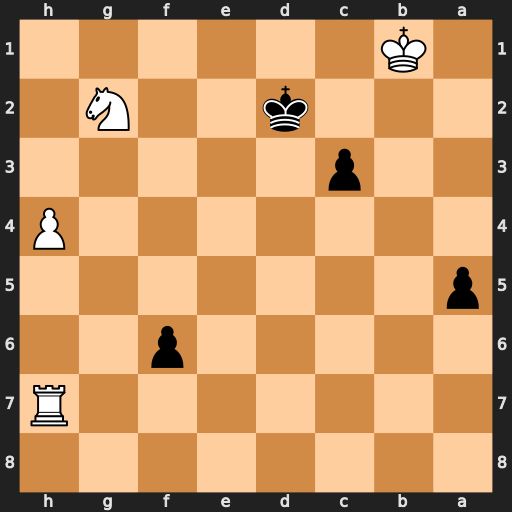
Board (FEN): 8/7R/5p2/p7/7P/2p5/3k2N1/1K6
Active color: b
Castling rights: -
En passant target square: -
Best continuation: c2+ Ka2 c1=Q Rd7+ Ke2